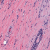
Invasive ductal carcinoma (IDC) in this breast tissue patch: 0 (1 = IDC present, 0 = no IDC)